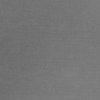
Label: dusty